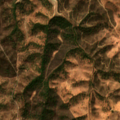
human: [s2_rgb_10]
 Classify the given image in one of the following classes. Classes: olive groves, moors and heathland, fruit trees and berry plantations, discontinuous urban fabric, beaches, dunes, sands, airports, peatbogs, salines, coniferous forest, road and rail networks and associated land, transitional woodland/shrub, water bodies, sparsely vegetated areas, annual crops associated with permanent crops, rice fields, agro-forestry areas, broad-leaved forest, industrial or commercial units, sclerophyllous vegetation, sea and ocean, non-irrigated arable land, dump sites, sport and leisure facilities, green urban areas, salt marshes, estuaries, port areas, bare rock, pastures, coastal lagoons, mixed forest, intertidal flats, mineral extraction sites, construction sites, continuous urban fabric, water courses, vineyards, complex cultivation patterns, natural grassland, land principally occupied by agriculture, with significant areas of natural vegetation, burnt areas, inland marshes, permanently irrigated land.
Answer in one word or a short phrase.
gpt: pastures, agro-forestry areas, broad-leaved forest, transitional woodland/shrub, water bodies